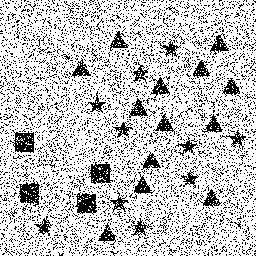
Squares: 4
Triangles: 13
Stars: 10
Total shapes: 27